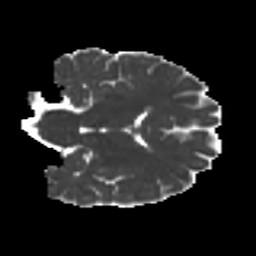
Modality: MD
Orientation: coronal
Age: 24
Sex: male
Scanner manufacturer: ge
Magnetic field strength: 3 T
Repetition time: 7.8 s
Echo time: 0.0606 s